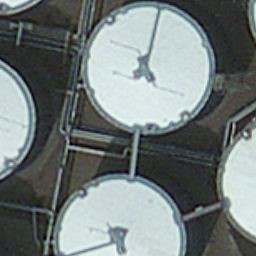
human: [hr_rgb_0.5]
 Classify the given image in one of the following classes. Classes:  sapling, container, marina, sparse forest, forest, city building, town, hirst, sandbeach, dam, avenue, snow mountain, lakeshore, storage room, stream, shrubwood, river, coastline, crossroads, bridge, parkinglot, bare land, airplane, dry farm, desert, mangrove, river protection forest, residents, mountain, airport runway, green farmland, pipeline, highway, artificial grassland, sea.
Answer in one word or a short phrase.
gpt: storage room